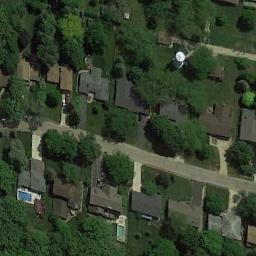
Label: residential